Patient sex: M
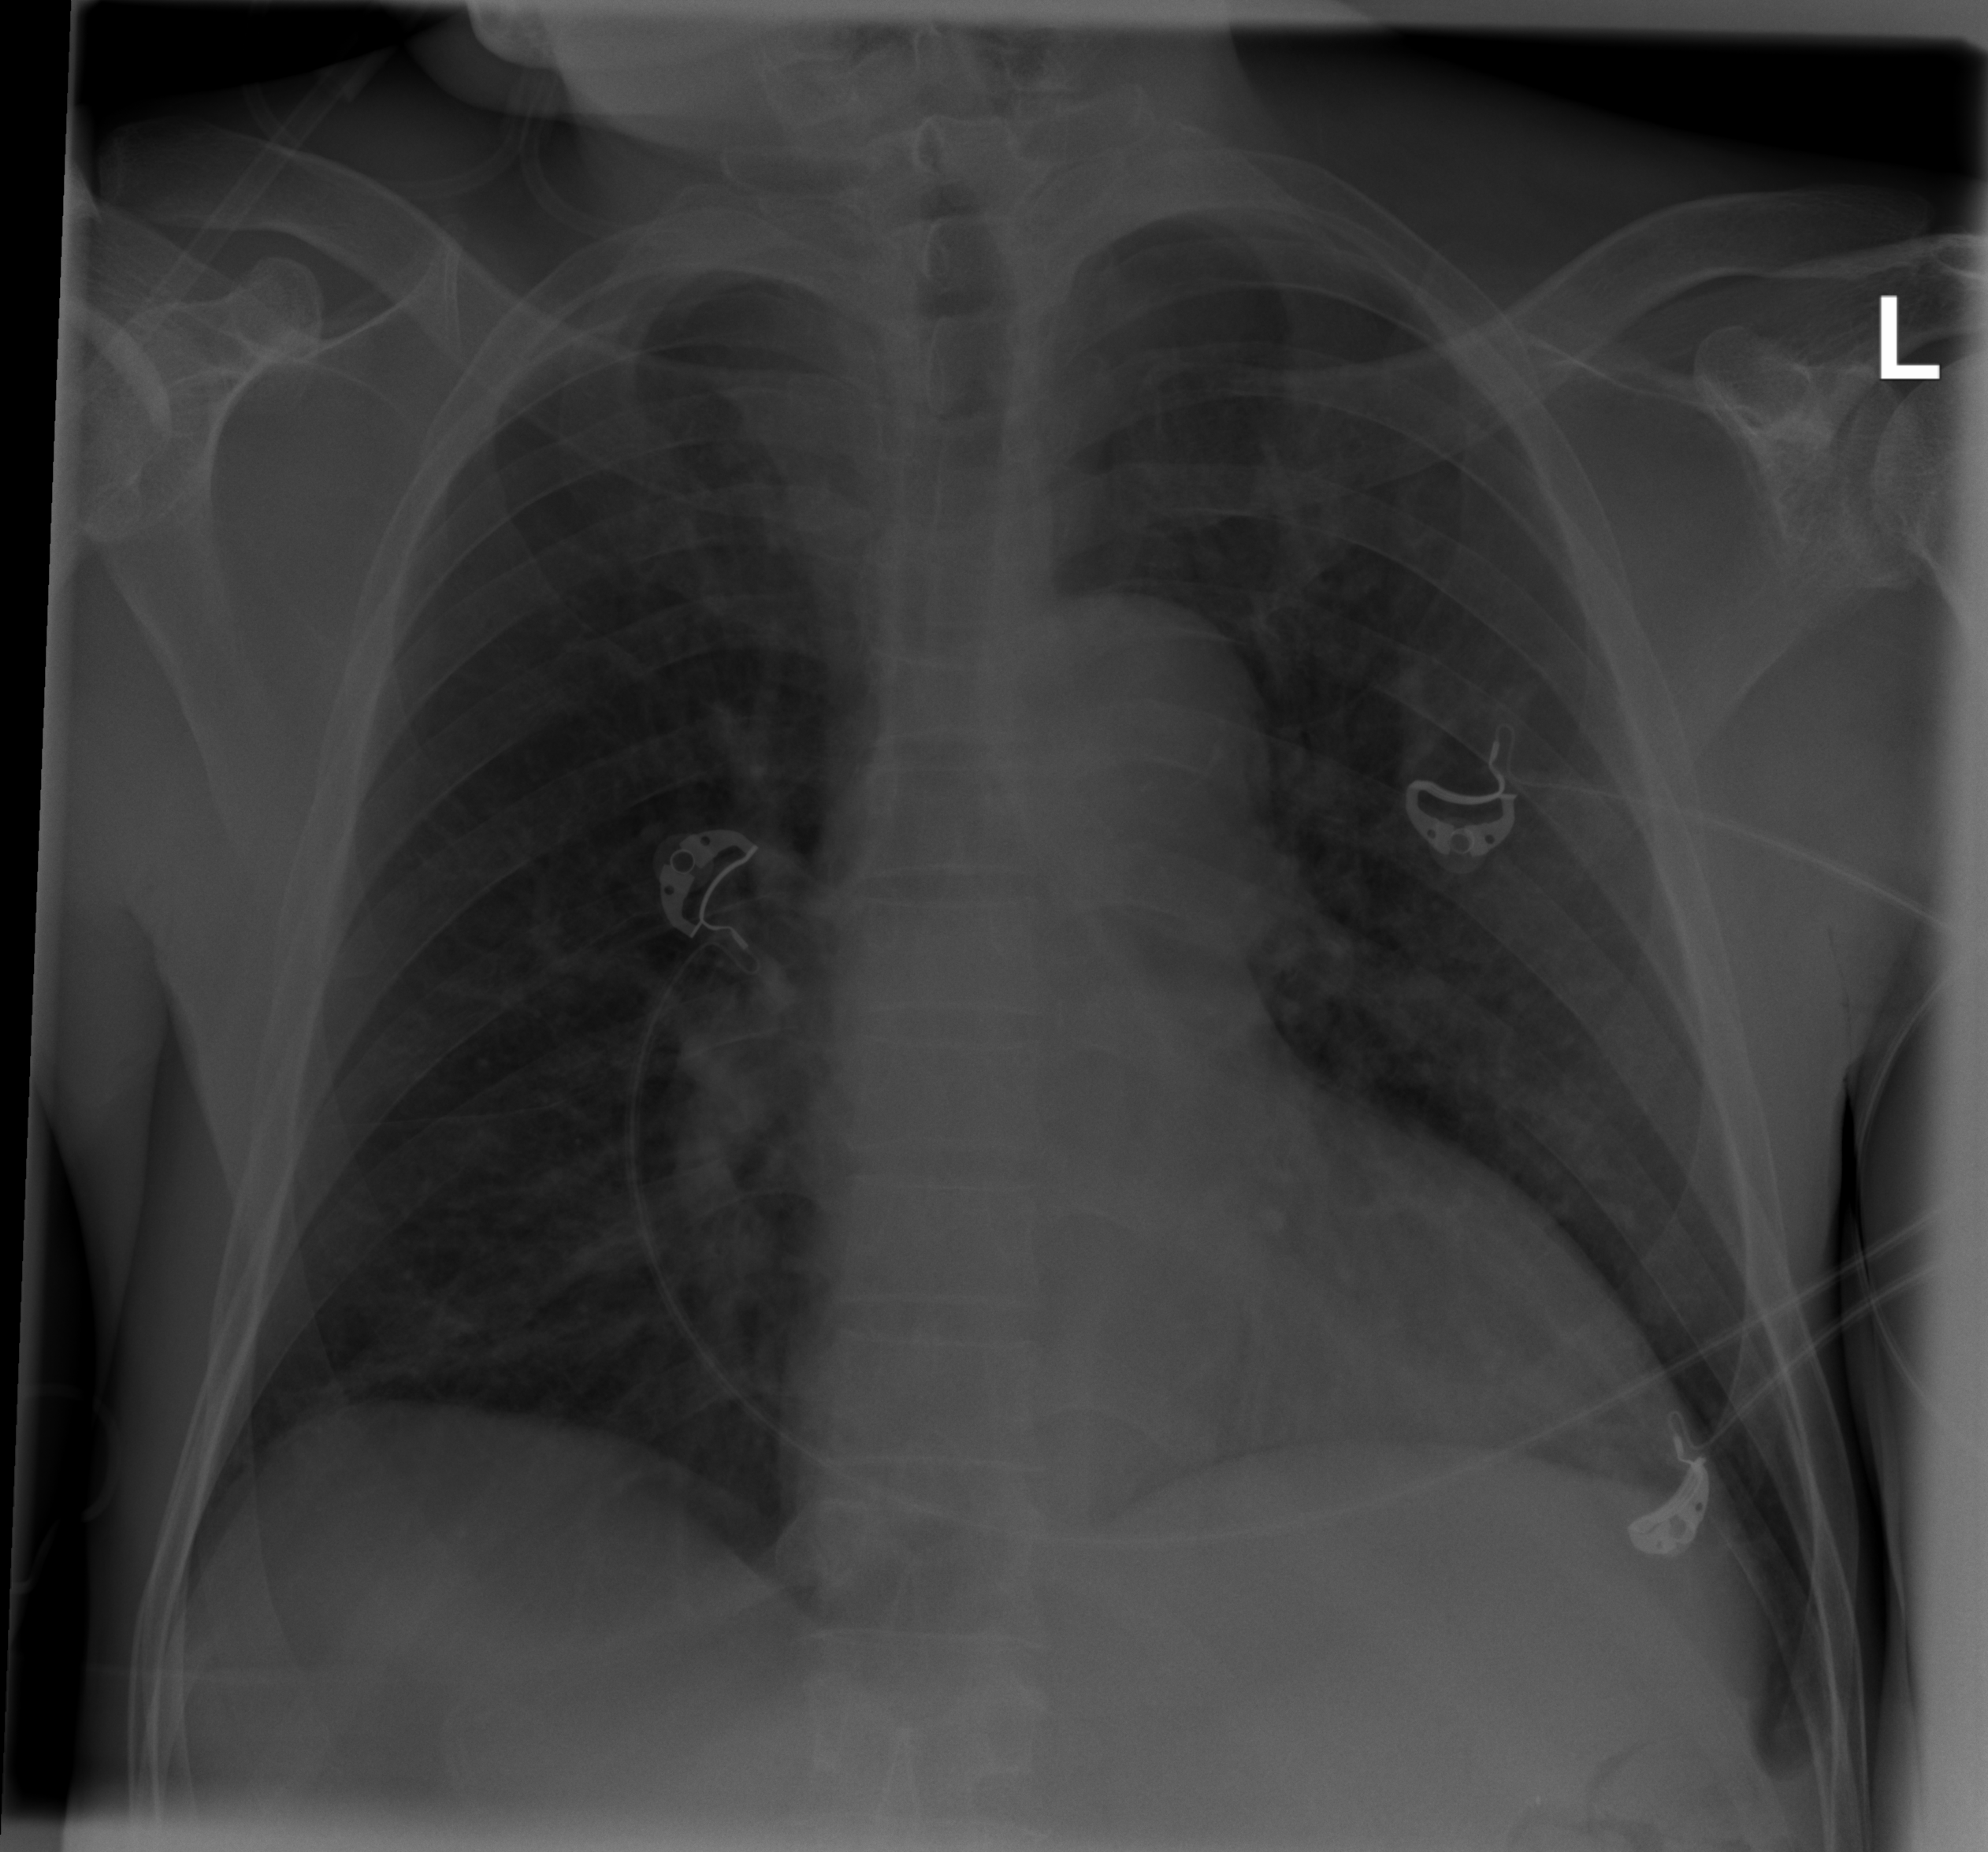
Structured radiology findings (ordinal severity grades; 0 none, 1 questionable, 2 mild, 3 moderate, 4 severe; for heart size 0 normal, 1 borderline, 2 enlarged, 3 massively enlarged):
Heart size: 0
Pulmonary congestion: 0
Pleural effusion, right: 0
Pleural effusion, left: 1
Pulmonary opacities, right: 0
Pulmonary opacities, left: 2
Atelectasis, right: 2
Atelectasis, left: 2